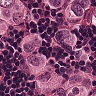
Metastatic tissue present: yes